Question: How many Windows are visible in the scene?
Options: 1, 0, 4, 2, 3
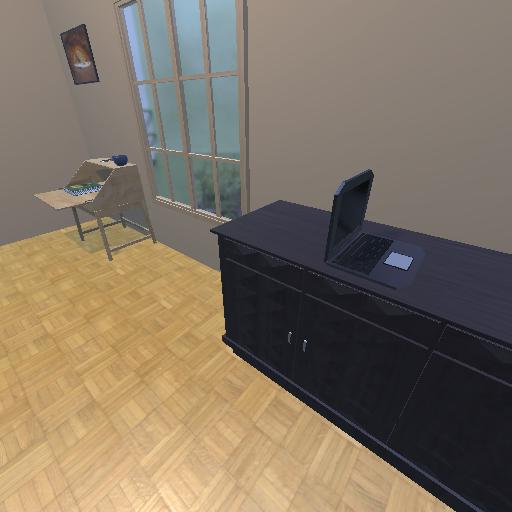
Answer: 1